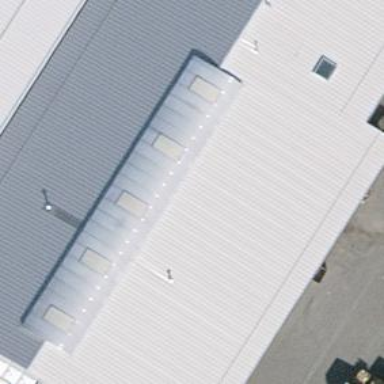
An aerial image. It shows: Industrial building.